Aerial crown-view tile of a tropical tree (Barro Colorado Island, Panama), acquired 20250616:
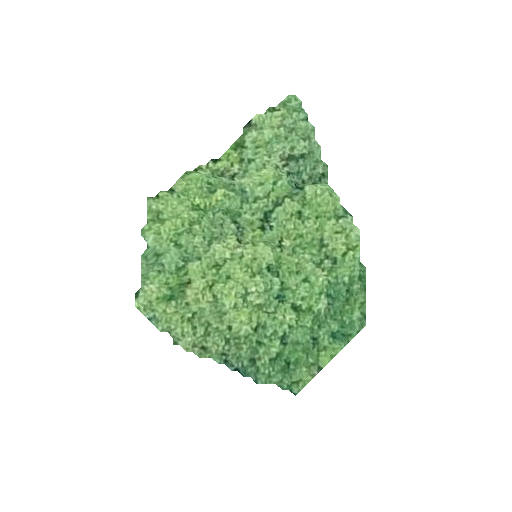
Species: Prioria copaifera
GBIF accepted scientific name: Prioria copaifera
Crown area: 65.104 m²